Question: I would like to control the carousel images with customized controls, looking like this.
So I want the user to be able to control the slides of the carousel with the 3 large menu divs below the carousel.
I'm using the angular-ui-bootstrap carousel which has control buttons by default (the 3 little circles of which the middle one is white (active), so I would want these to be the 3 divs under the carousel).
The styling of the divs is already happening according to the active slide (the active slide makes the corresponding div green). What needs to happen is this: when a user clicks on a div, the carousel should go to he corresponding slide.
My code is below
'''
<!--CAROUSEL-->
<div class="carouselwrap">
<carousel interval="myInterval" class="carousel">
<slide ng-repeat="slide in slides track by $index" active="slide.active">
<img ng-src="{{slide.images[0].slider}}" alt="{{slide.images[0].slider}}" >
<div class="carousel-caption " class="">
<h1>{{slide.title}}</h1>
<h4>{{slide.description}}</h4>
</div>
</slide>
</carousel>
</div>
<!-- CONTROLS -->
<section>
<article class="col span_1_of_3 promo" ng-repeat="item in slides" ng-class="{active: item.active}">
<h2>{{item.title}}</h2>
<p class="promoinfo">
<span>{{item.description}}</span>
<span class="prijs">&euro;{{item.price}}</span>
</p>
</article>
</section>
'''
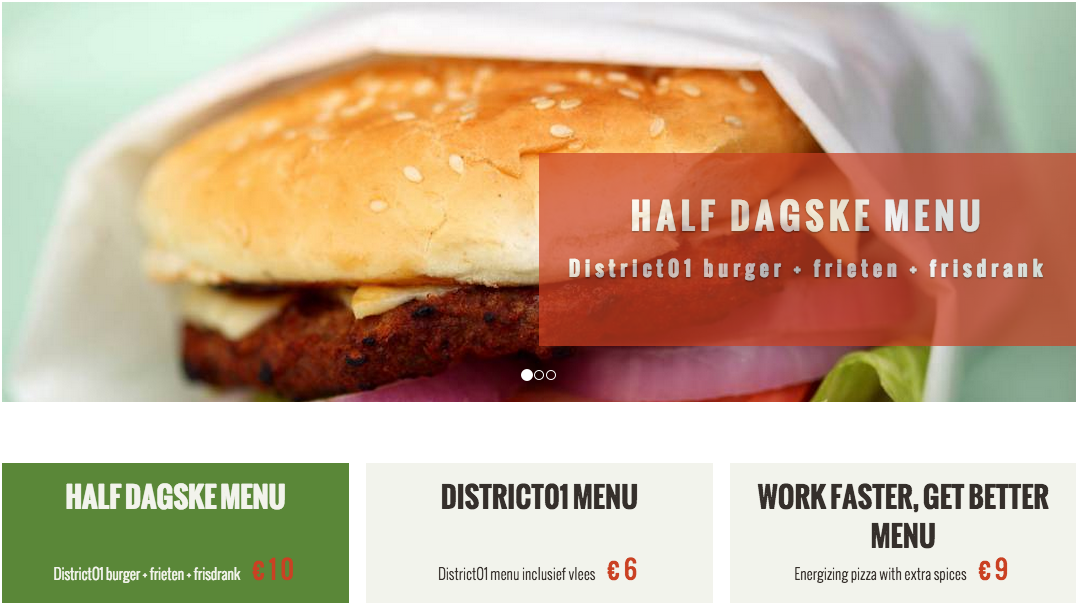
Answer: You can trigger clicks on your large divs by using 'ng-click' attribute and pass id or index of the slide in parameter of your 'ng-click' function ( ex : 'ng-click="changeActiveSlide(slide.id)"').
Function which is located in your Angular controller and which can easily change the "active" attribute of the selected slide.
Don't forget to set your new function in the '$scope'
Here an example of what your function should seems like :
'''
$scope.changeActiveSlide = function(slideId) {
angular.forEach($scope.slides, function(slide) {
slide.active = false; //Desactive all slides
if(slide.id === slideId) {
slide.active = true; //Active the clicked slide
}
});
}
'''